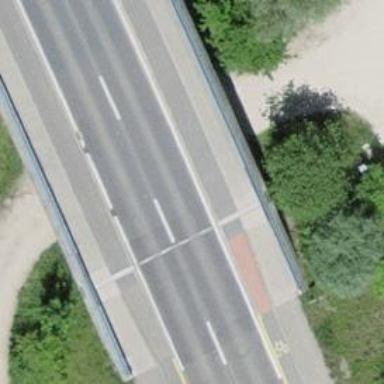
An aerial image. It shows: Road with steps.